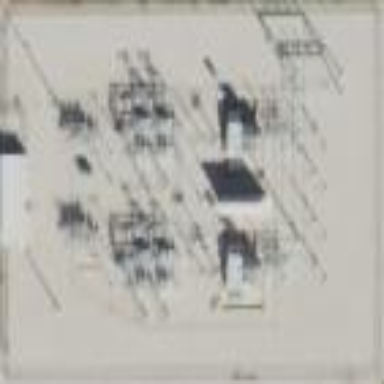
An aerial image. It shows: Fenced power substation at the transmission level.